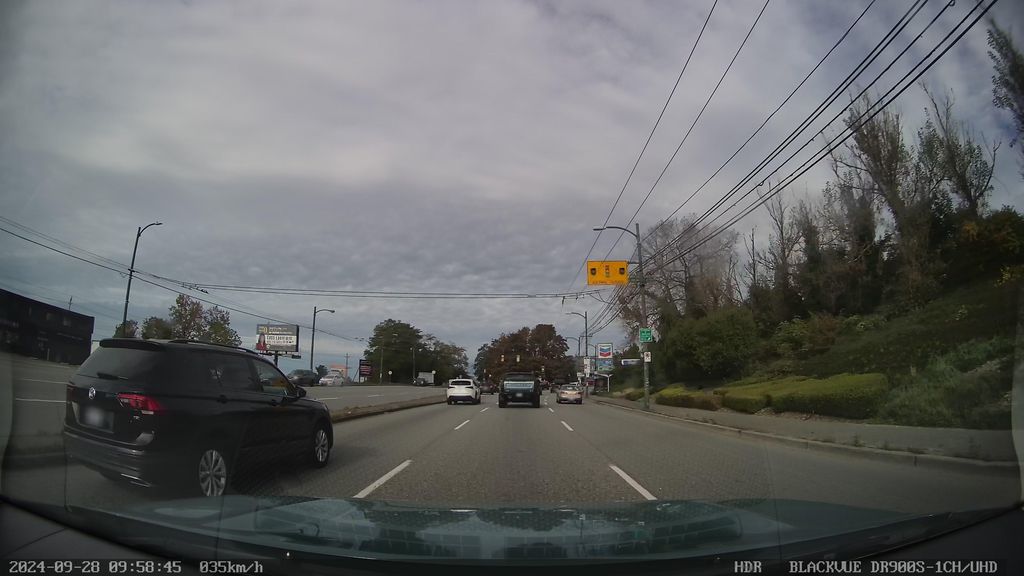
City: vancouver